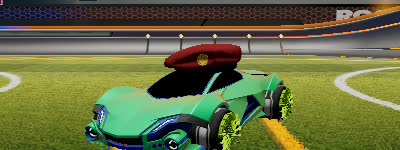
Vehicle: werewolf